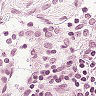
Metastatic tissue present: no